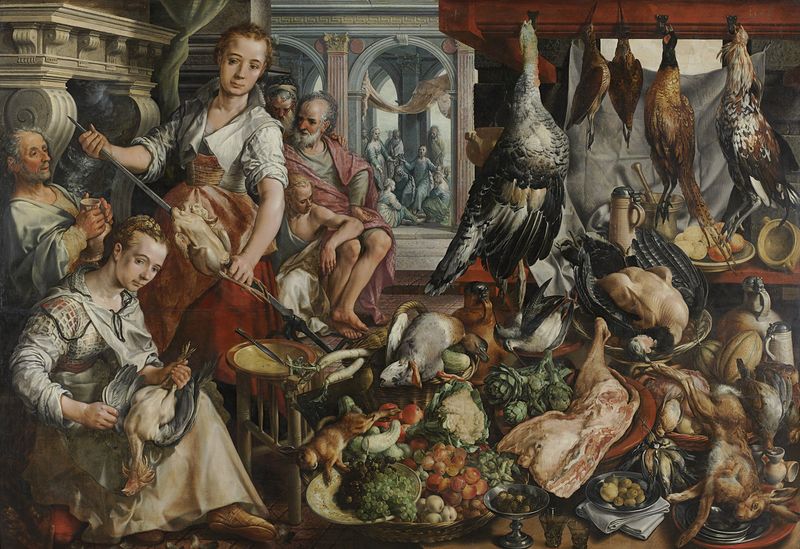
Titel: De welvoorziene keuken
Künstler: Joachim Beuckelaer
Standort: Amsterdam
Institution: Rijksmuseum
Schlagwörter: blau, gemälde, mann, frauen, menschen, frau, kleid, raum, säulen, obst, rot, tiere, fest, wand, architektur, barock, federn, bild, gewand, personen, genre, früchte, gemüse, hase, stillleben, trauben, gans, italien, wild, essen, korb, fleischer, metzger, schwein, palast, festmahl, mahl, küche, braten, geflügel, köchin, truthahn, fasan, kaninchen, fresken, auerhähne, flämisch, volute, fresko, hahn, rebhuhn, huhn, rupfen, hühnchen, epoche, truthähne, artischocken, festmal